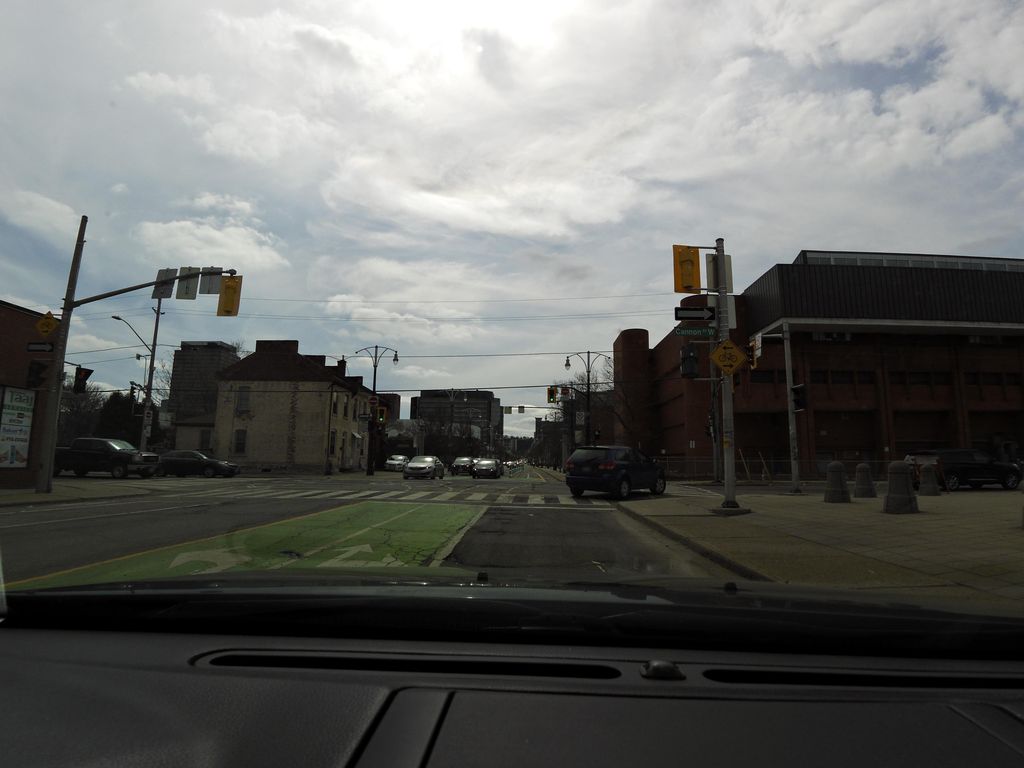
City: hamilton